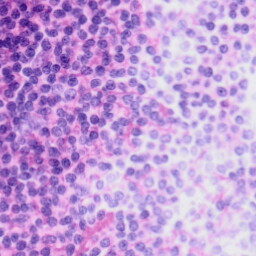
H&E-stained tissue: Tonsil